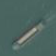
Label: Sand_carrier